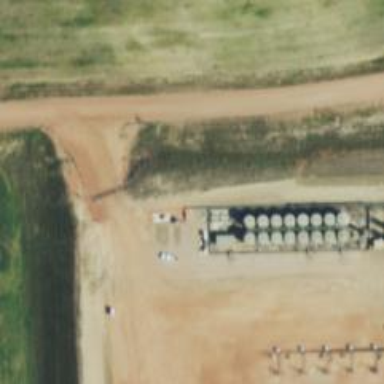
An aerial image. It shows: Storage tank that is man-made.